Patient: sex F, age 75
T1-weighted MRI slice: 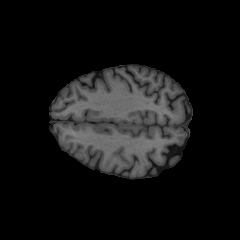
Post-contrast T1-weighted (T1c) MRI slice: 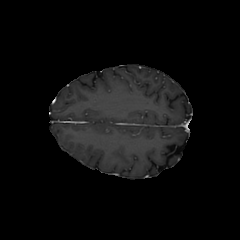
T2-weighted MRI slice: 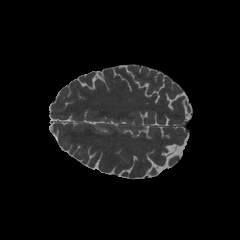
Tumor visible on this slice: no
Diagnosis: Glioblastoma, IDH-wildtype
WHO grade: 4